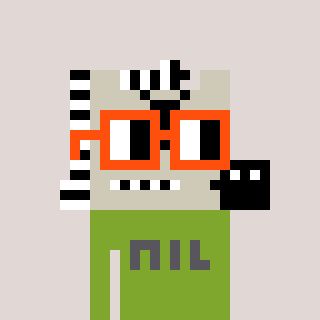
a pixel art character with square orange glasses, a zebra-shaped head and a slimegreen-colored body on a warm background